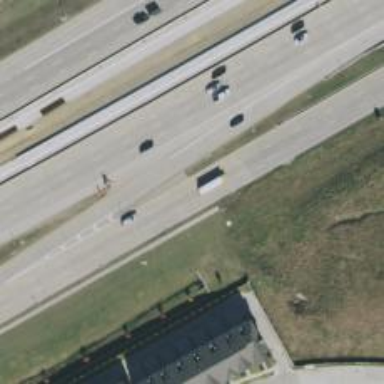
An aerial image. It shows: Secondary road with frontage road alongside.